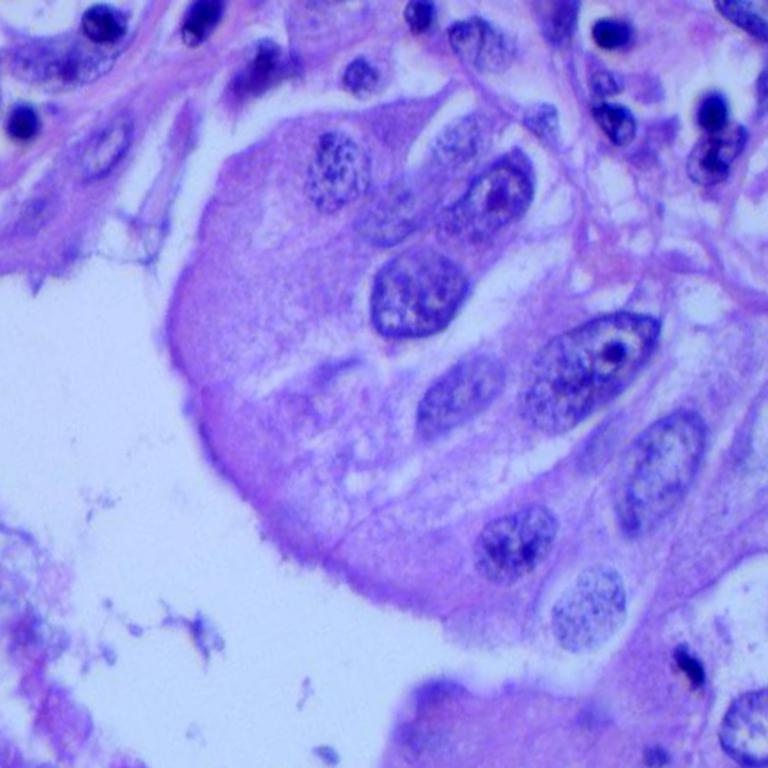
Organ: lung
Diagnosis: adenocarcinomas